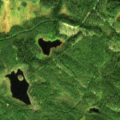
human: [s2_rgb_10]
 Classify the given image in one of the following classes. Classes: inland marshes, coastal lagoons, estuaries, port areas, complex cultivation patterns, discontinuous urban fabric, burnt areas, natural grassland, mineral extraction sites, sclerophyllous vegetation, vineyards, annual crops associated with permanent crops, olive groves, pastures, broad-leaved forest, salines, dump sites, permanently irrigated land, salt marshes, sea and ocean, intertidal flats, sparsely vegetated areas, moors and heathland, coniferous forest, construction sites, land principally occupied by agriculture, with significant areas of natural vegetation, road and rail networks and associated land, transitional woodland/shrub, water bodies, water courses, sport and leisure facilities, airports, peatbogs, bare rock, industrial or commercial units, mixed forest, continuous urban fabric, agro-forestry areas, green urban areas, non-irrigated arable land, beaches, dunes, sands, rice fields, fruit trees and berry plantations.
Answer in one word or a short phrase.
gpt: coniferous forest, mixed forest